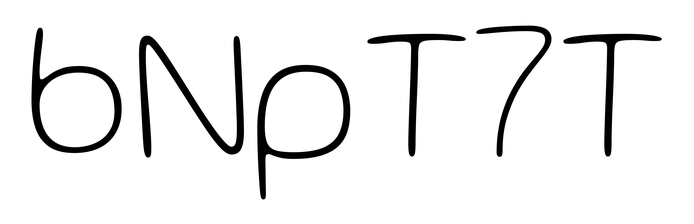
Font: Gluten_Thin